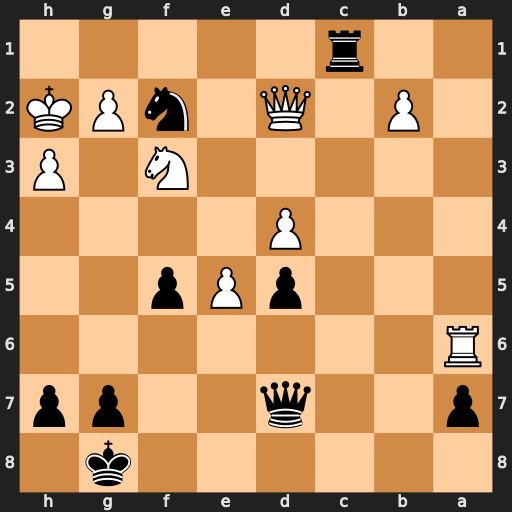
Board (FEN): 6k1/p2q2pp/R7/3pPp2/3P4/5N1P/1P1Q1nPK/2r5
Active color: b
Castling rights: -
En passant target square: -
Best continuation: Rh1+ Kg3 Ne4+